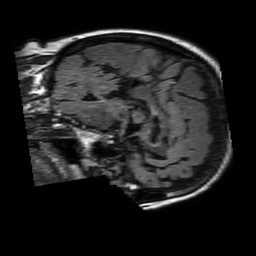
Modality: FLAIR
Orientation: sagittal
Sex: female
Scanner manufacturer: philips
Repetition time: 11 s
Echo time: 0.125 s